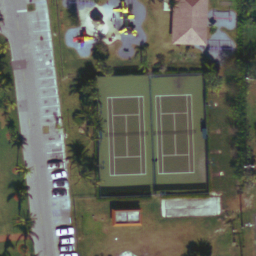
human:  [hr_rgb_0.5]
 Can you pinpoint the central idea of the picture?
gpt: tennis court